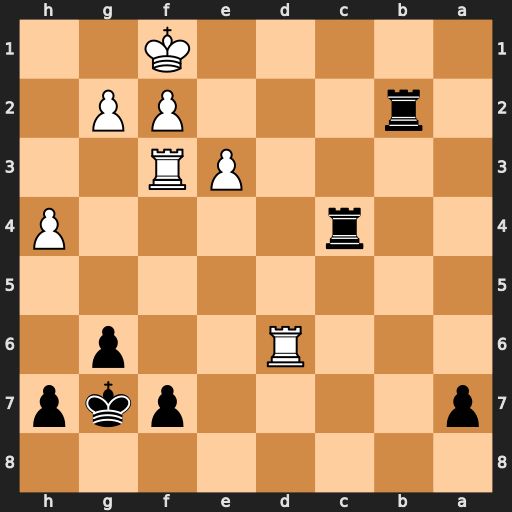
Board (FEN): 8/p4pkp/3R2p1/8/2r4P/4PR2/1r3PP1/5K2
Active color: b
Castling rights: -
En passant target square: -
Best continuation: Rc1+ Rd1 Rxd1#